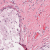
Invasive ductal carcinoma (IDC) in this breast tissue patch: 0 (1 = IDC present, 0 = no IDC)